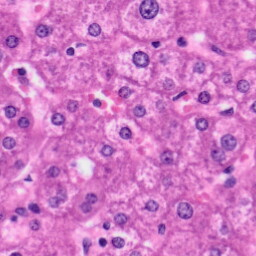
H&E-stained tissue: Liver